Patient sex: M
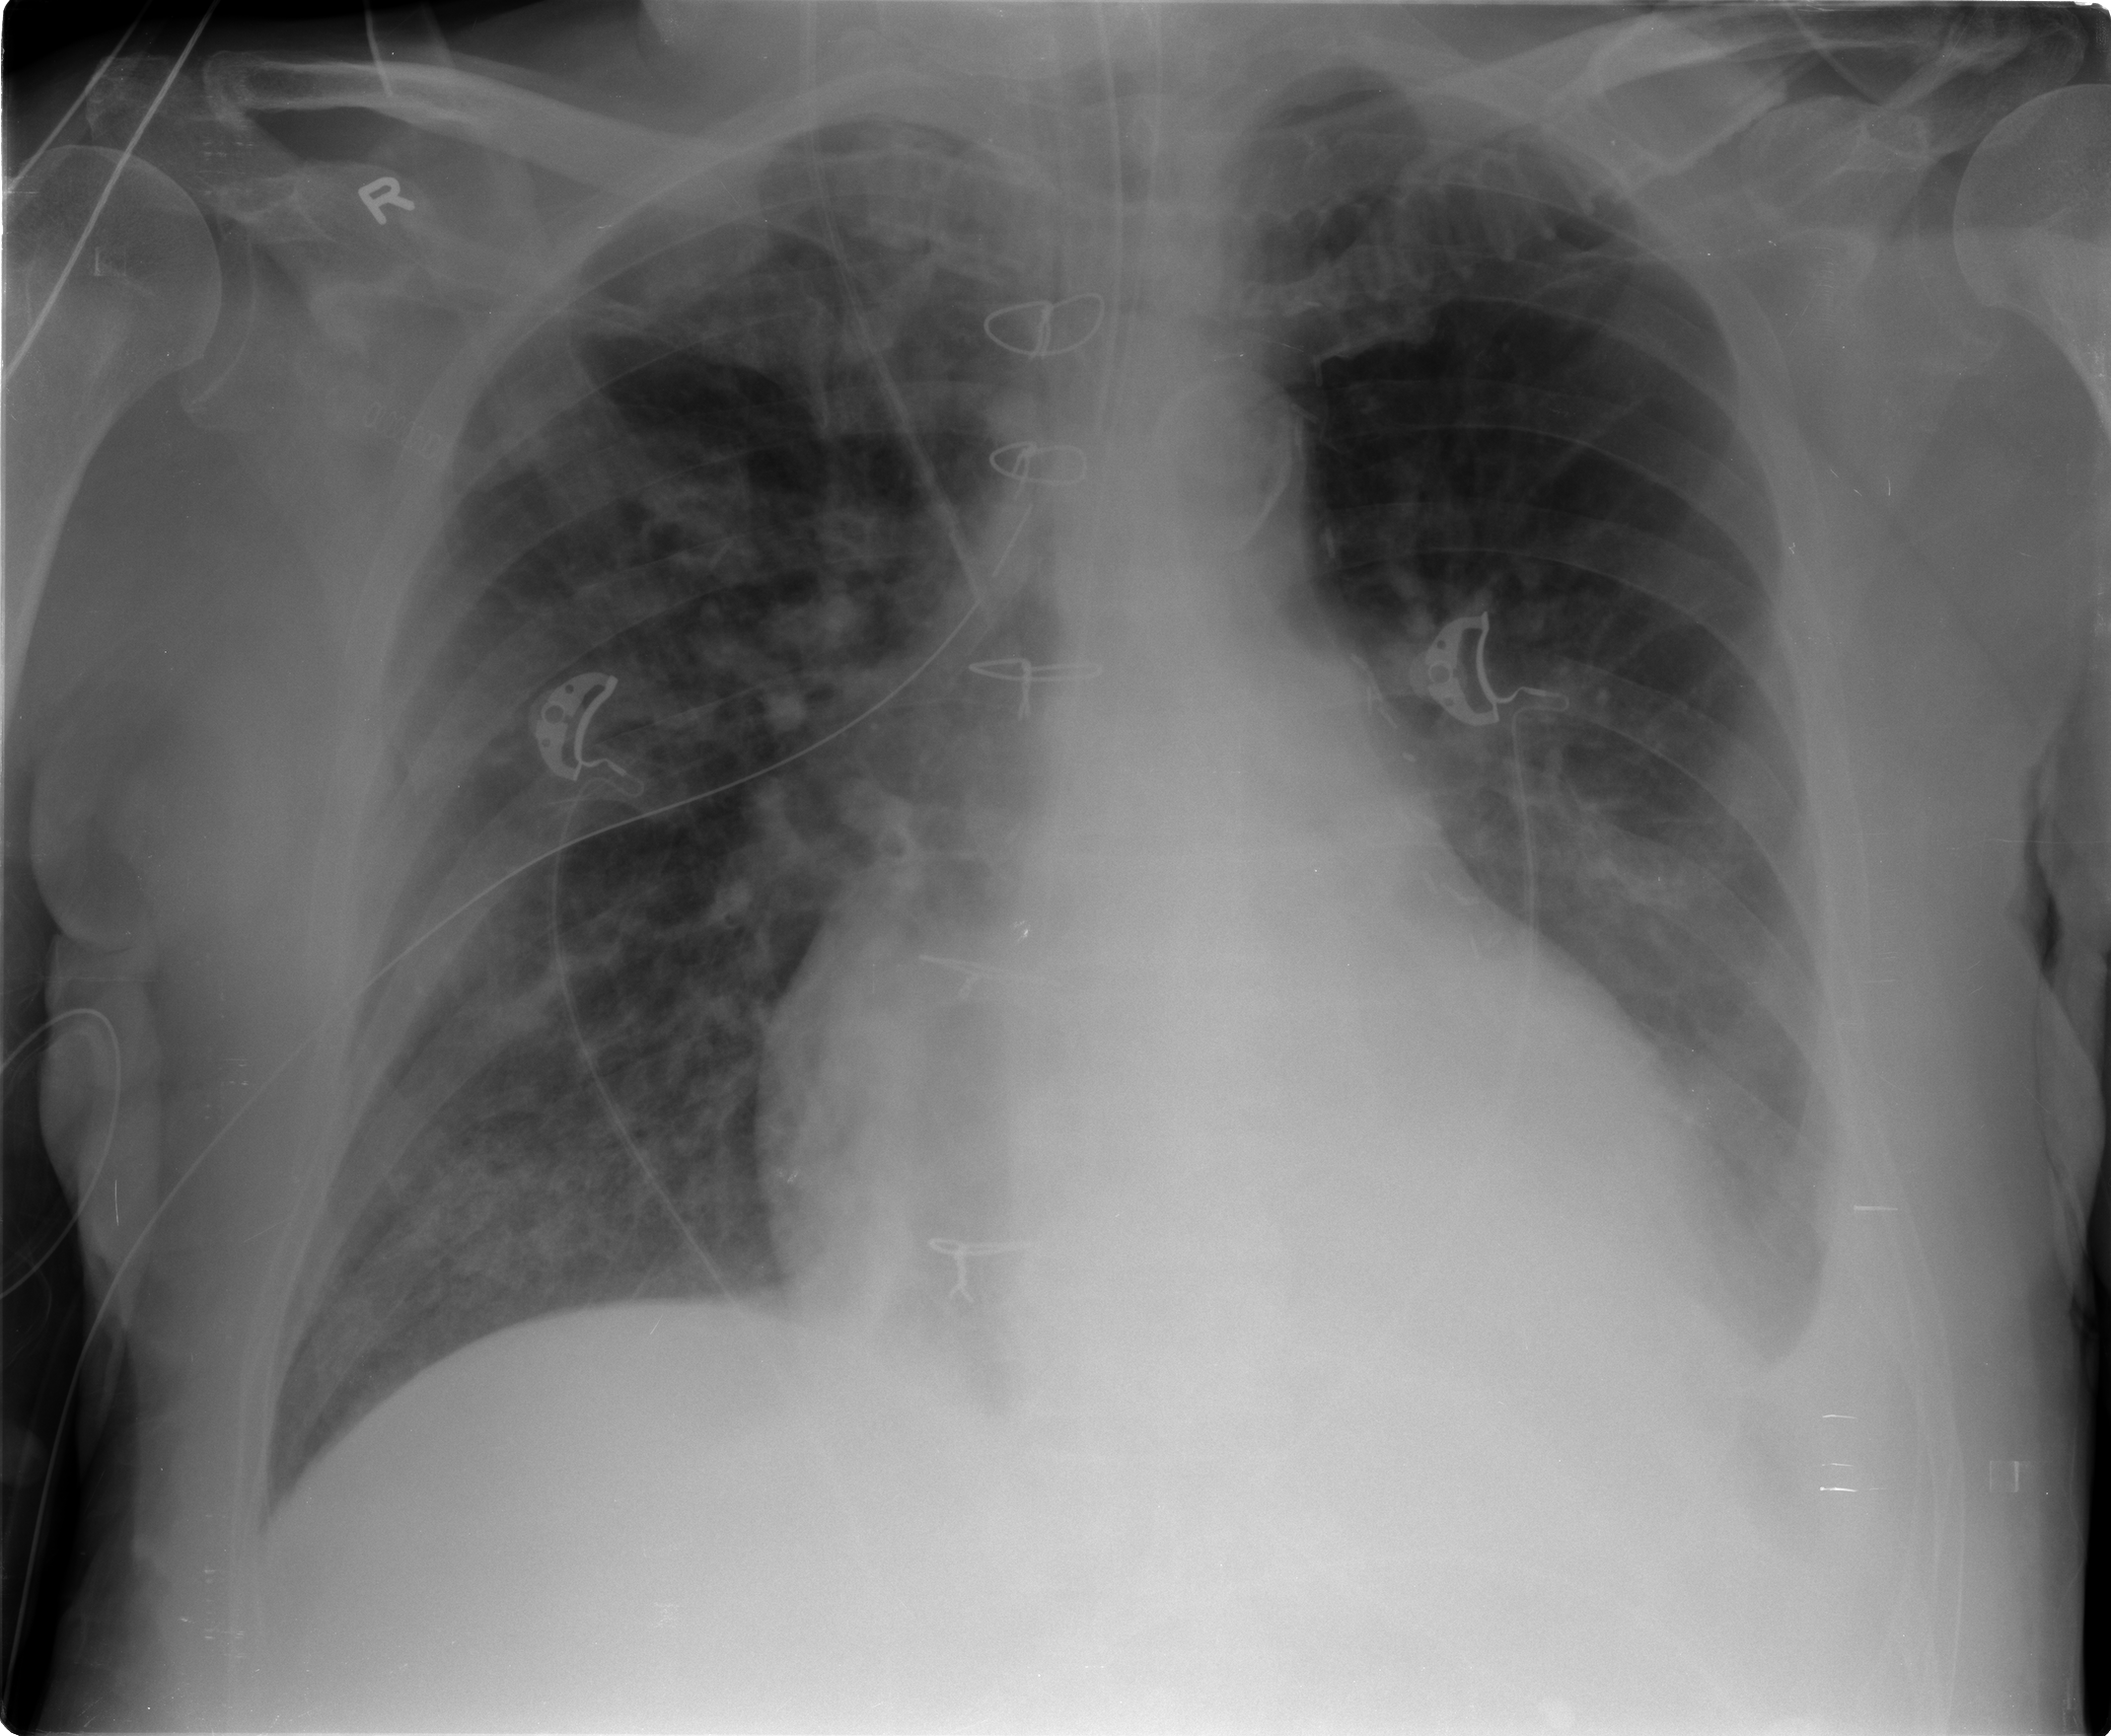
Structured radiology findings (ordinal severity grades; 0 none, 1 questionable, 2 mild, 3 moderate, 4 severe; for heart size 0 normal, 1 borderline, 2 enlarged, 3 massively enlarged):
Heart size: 2
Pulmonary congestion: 2
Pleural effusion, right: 0
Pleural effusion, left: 2
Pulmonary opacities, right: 2
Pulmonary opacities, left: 0
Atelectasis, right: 2
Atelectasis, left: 2